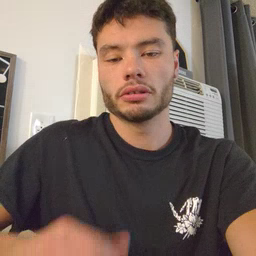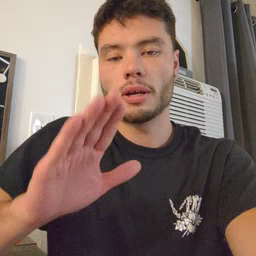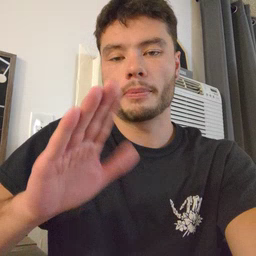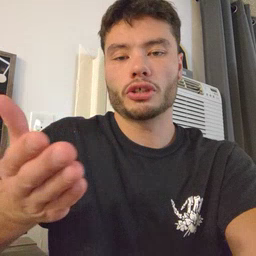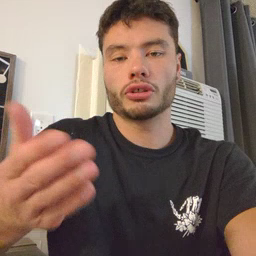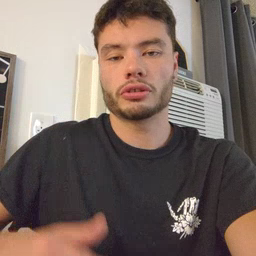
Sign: book